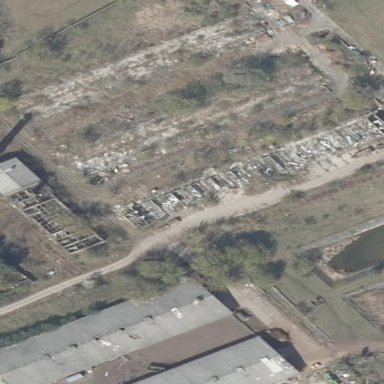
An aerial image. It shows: Brownfield site.